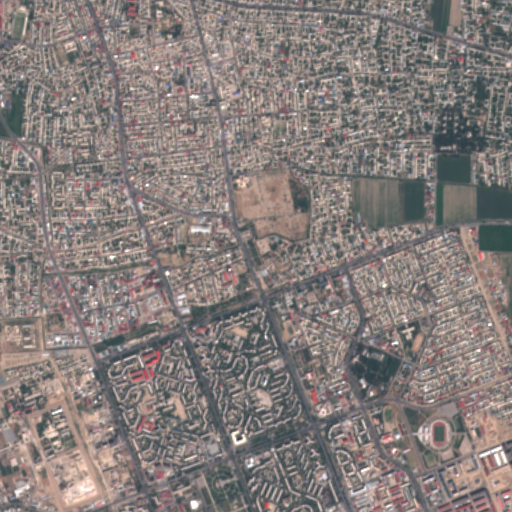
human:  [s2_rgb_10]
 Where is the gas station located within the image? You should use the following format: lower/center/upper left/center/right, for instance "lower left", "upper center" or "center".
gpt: The gas station is located in the lower left of the image.
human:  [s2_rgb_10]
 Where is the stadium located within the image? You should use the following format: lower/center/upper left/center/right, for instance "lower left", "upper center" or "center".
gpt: The stadium is located in the lower right of the image.
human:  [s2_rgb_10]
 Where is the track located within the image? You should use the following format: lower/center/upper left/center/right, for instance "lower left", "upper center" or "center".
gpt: The track is located in the lower right of the image.
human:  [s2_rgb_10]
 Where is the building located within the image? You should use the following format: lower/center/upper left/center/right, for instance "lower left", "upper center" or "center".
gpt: There is no building in the image.